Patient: sex M, age 79
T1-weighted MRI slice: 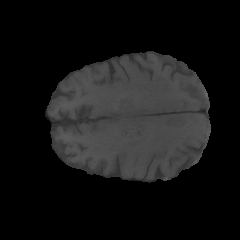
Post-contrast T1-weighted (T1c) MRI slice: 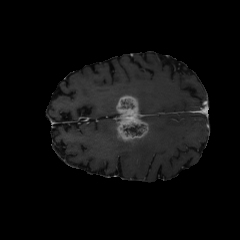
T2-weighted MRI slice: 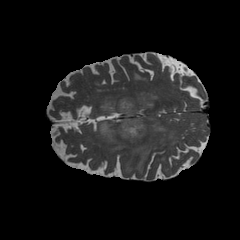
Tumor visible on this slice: yes
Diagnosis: Glioblastoma, IDH-wildtype
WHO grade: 4